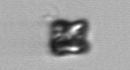
Label: Pyramimonas_longicauda